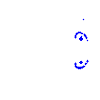
Particle: proton